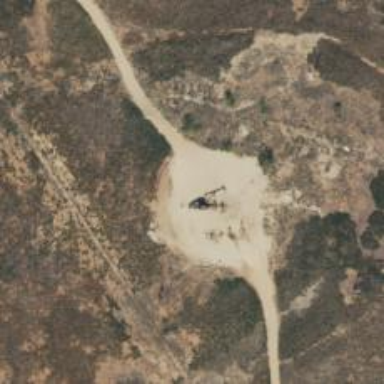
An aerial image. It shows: Petroleum well.